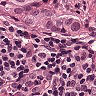
Metastatic tissue present: yes